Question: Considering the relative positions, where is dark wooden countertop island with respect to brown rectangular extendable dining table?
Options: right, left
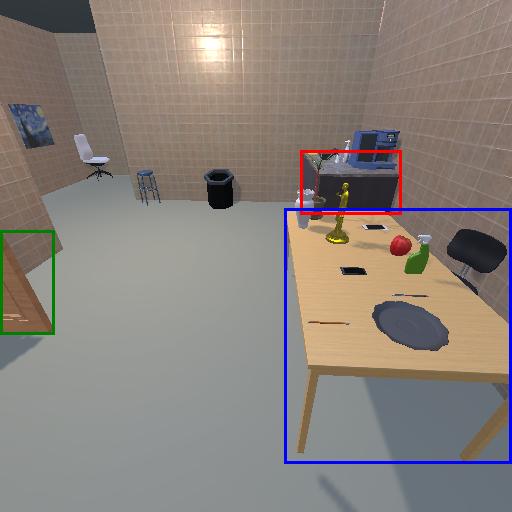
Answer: right